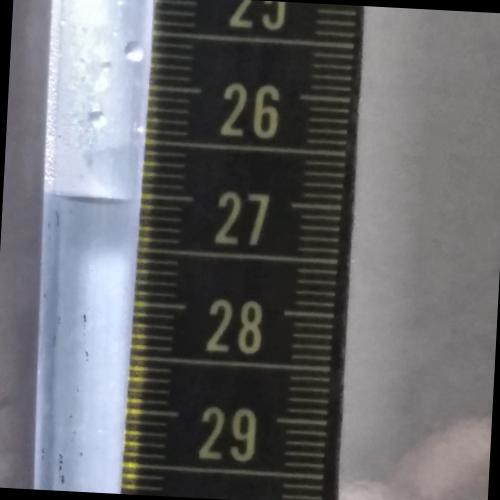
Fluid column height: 27.0 cm